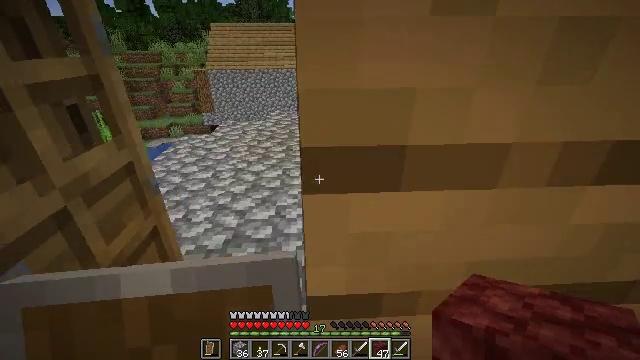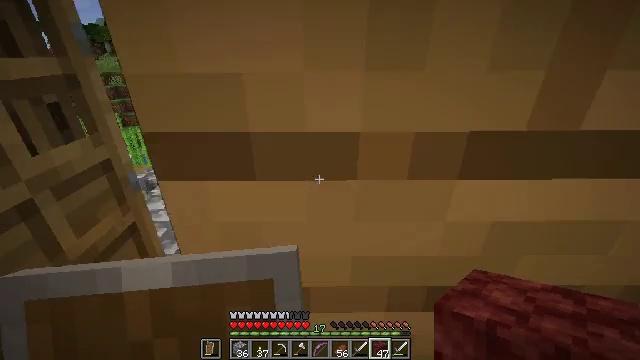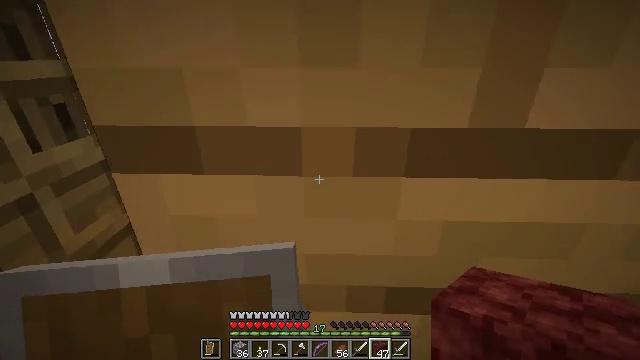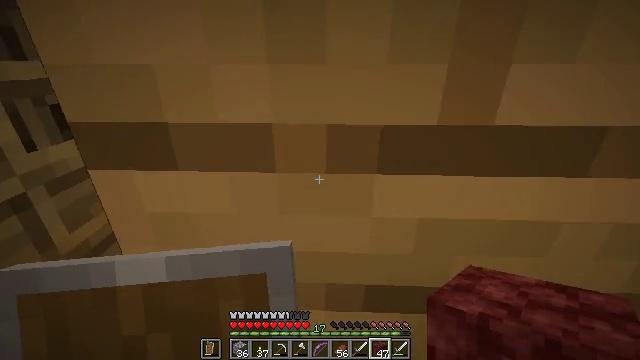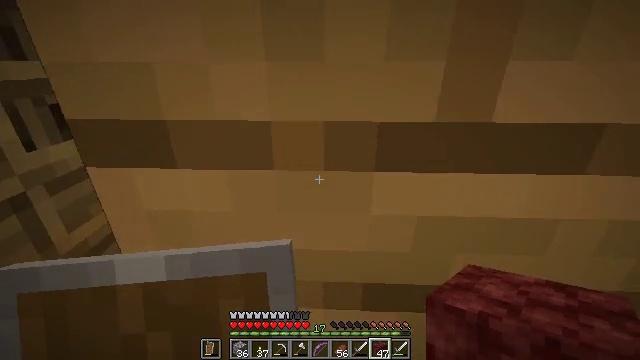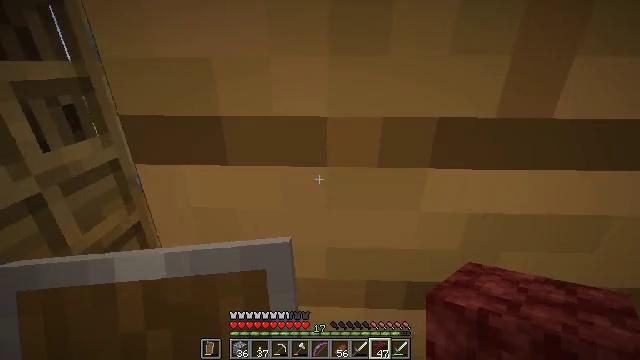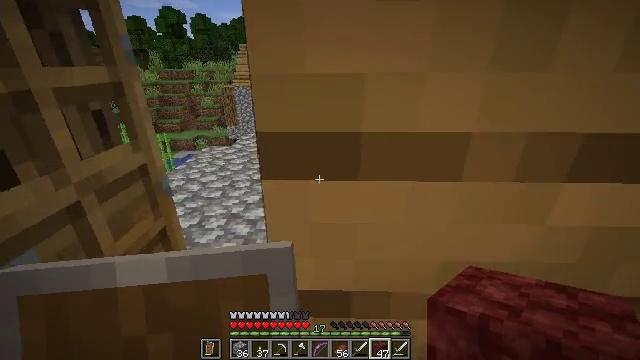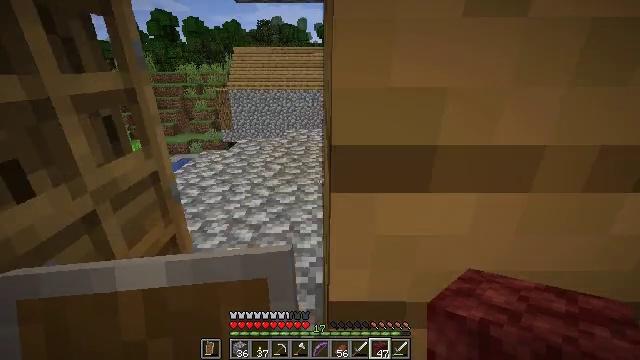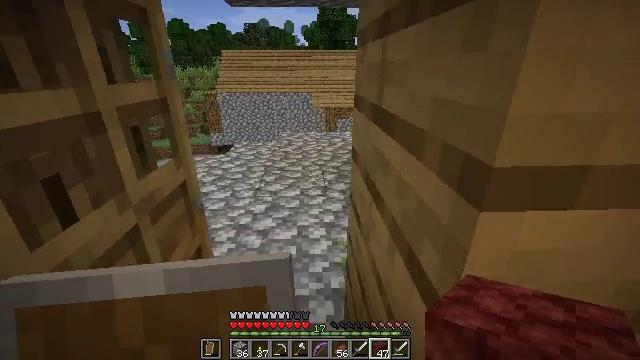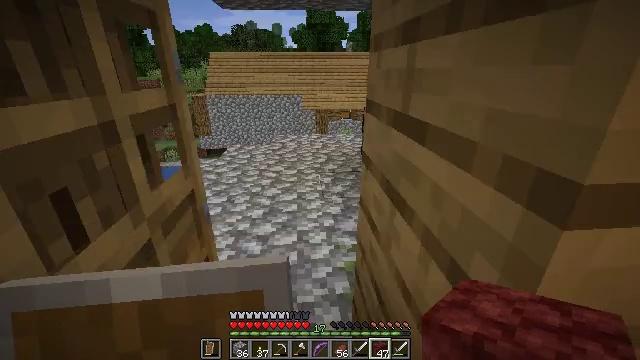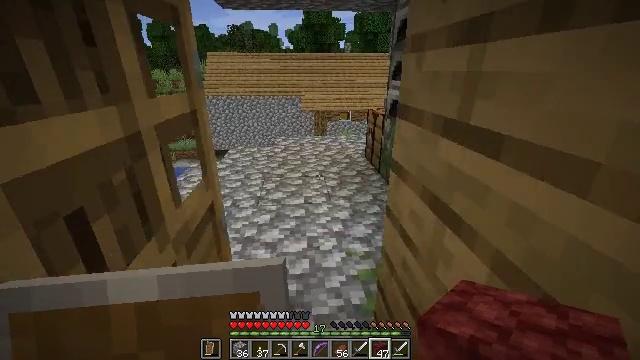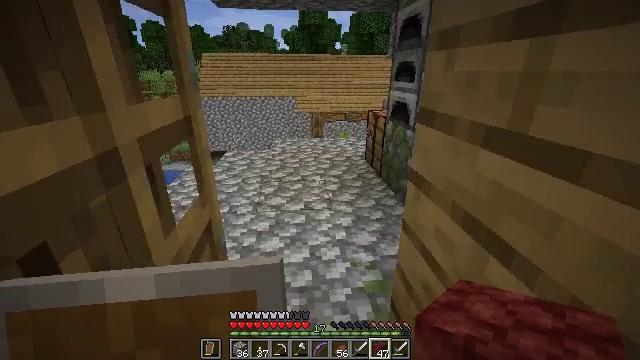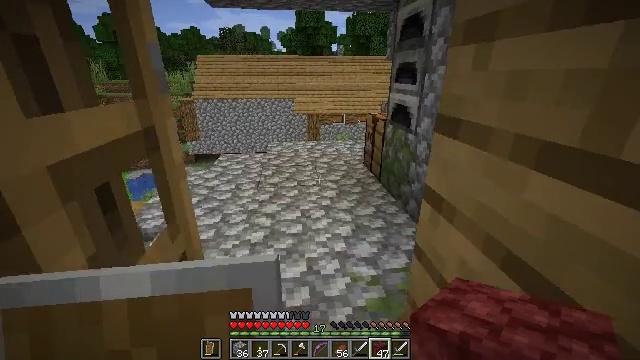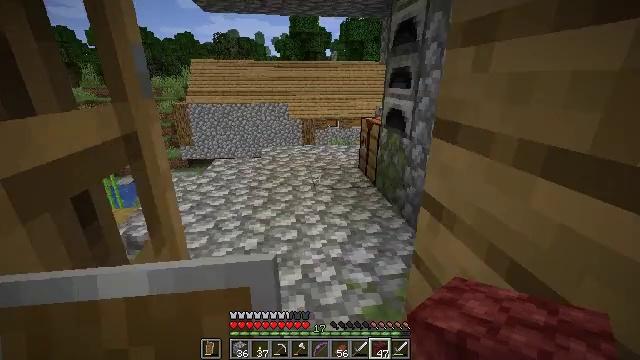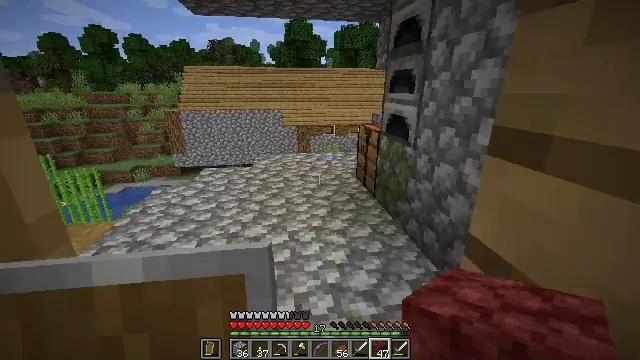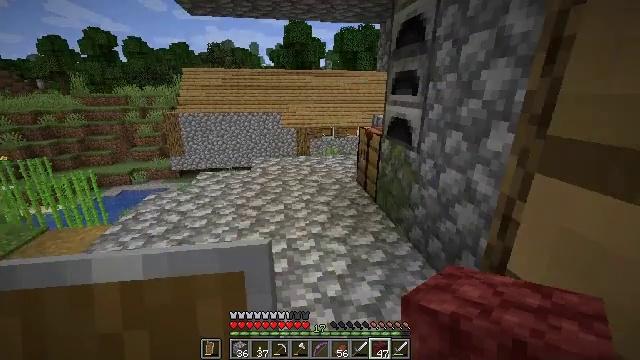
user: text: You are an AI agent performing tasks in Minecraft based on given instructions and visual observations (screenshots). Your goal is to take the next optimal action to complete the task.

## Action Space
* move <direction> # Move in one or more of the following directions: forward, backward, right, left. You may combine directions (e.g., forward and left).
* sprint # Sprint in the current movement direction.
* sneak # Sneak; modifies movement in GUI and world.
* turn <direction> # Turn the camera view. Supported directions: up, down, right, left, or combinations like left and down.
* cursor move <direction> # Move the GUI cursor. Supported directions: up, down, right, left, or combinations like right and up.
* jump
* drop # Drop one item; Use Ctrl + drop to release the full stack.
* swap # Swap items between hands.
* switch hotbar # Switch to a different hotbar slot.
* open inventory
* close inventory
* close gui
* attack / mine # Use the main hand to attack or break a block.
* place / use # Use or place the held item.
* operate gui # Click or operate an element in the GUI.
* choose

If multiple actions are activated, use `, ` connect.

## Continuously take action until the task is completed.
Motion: motion action
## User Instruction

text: Use a single piece of stone to make a stone button.
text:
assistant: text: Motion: move forward, turn left and up
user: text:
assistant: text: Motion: move forward, turn left and up
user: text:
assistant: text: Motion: move forward
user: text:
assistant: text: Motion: move forward and move left
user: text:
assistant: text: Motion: move forward and move left
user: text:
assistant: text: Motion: move forward and move left
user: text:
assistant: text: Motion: move forward and move left, turn right
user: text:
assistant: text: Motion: move forward and move left, turn right
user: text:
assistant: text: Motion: move forward and move left, turn right
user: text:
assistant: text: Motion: move forward and move left
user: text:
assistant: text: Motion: move forward and move left
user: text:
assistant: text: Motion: move forward and move left
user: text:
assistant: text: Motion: move forward, turn right
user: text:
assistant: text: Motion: move forward, turn right and up
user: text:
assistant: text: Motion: move forward
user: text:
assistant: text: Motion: move forward, turn up
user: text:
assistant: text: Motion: move forward, turn left and up
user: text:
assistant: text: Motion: move forward, turn left
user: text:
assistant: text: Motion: move forward, turn left
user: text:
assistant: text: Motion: move forward
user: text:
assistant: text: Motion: no_op
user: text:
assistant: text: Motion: move forward
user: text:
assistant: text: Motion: move forward
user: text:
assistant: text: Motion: move forward
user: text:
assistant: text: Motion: no_op
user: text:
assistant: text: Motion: move forward
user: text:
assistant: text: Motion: move forward
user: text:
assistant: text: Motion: move forward
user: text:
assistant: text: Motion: move forward
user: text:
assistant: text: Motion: move forward